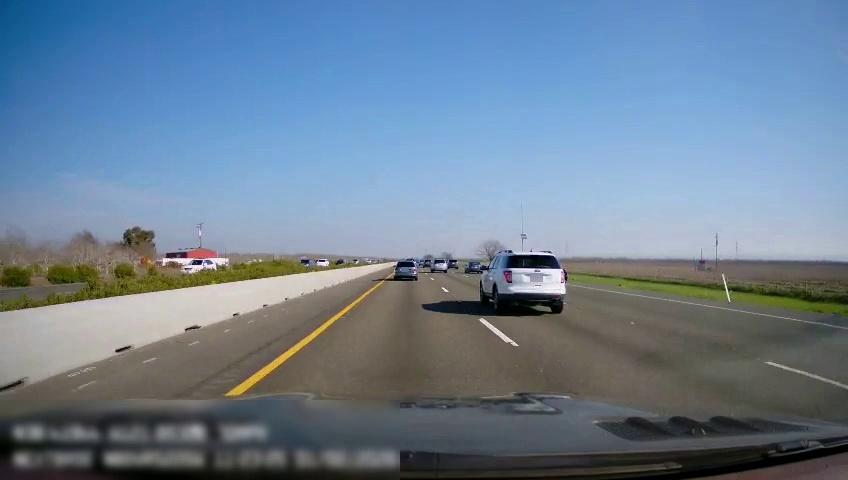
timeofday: Day
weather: Sunny
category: Drivable Space
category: Vehicles | Car
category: Vehicles | SUV
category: Vehicles | Car
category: Vehicles | Car
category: Vehicles | SUV
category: Vehicles | Car
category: Vehicles | SUV
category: Vehicles | SUV
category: Vehicles | SUV
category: Lanes | Current Lane
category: Lanes | Current Lane
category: Lanes | Alternate Lane
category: Lanes | Alternate Lane